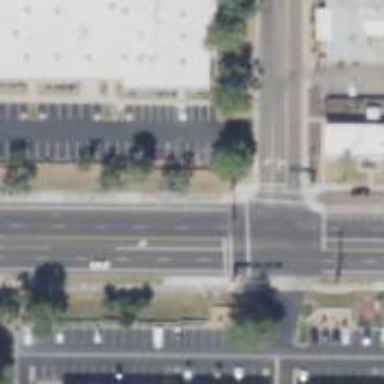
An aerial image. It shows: Solid stop line on the road marking.